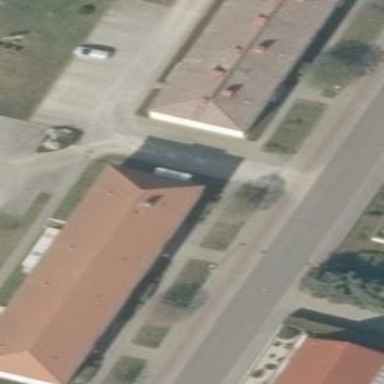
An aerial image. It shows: Hipped-roof building with apartments.